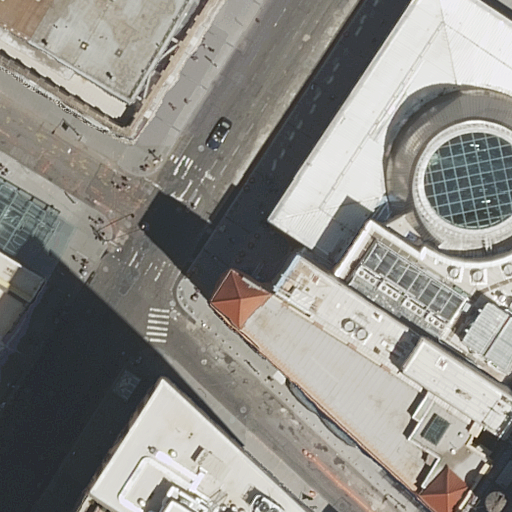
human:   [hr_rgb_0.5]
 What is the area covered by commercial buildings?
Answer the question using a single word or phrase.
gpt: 0m2

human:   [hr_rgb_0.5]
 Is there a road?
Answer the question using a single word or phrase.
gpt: yes

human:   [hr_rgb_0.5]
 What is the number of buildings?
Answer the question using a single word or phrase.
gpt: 9

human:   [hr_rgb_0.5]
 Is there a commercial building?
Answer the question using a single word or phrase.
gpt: no

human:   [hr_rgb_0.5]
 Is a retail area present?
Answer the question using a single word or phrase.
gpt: yes

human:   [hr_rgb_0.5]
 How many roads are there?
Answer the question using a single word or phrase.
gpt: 8

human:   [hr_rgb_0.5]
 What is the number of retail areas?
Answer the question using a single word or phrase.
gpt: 1

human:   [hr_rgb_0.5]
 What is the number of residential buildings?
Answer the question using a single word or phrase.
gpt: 9

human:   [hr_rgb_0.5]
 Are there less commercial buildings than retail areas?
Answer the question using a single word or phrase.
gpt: yes

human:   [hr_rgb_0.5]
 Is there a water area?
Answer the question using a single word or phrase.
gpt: no

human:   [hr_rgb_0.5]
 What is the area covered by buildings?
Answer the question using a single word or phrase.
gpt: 7530m2

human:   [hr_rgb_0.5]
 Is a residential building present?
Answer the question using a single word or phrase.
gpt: yes

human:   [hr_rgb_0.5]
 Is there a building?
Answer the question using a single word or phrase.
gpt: yes

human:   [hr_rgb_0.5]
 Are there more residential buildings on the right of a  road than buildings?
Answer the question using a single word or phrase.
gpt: no

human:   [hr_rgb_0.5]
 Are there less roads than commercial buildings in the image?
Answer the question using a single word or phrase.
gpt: no

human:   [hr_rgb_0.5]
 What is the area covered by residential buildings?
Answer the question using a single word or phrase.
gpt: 7530m2

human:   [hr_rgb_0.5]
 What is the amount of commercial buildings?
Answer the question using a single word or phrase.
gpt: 0

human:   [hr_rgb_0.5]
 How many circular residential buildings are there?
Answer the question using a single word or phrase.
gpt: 0

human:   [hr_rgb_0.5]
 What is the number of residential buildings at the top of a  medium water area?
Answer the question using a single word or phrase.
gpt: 0

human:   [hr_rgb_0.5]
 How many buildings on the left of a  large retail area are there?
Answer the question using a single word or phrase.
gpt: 0

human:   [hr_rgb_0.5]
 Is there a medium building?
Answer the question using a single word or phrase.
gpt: yes

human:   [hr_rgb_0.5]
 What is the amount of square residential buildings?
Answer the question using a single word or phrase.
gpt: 0

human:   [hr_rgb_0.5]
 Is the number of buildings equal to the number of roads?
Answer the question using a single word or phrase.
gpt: no

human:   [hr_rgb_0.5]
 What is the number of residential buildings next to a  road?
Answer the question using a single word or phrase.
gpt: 9

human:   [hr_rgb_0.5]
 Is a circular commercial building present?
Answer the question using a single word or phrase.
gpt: no

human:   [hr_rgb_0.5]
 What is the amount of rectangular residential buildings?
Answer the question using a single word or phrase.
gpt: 5

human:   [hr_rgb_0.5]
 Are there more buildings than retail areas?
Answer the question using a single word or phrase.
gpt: yes

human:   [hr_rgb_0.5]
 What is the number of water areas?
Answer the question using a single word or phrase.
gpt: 0

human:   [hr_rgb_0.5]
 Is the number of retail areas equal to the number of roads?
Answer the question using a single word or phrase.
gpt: no

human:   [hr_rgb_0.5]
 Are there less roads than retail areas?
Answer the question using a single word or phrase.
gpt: no

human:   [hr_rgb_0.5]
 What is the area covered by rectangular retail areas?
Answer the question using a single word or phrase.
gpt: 0m2

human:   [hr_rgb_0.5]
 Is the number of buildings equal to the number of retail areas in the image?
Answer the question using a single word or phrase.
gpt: no

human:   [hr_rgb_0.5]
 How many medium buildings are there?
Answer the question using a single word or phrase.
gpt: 3

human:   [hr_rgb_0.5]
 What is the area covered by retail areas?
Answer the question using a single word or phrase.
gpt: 0m2

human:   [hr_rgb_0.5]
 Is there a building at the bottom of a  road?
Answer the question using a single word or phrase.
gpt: yes

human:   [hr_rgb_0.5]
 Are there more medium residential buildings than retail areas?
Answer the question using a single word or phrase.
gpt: yes

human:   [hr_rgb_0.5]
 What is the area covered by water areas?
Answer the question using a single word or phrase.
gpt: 0m2

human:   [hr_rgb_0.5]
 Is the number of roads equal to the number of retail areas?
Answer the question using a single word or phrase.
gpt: no

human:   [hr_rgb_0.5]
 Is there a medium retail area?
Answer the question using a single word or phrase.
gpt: no

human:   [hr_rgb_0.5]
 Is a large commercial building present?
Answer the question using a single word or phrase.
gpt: no

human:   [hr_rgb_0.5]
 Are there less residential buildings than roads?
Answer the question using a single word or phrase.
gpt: no

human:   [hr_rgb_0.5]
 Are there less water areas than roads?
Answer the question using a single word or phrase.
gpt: yes

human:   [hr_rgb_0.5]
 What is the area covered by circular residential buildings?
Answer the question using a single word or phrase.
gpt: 0m2

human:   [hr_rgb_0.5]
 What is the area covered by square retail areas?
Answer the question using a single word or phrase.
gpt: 0m2

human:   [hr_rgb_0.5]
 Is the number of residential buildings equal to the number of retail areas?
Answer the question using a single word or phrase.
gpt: no

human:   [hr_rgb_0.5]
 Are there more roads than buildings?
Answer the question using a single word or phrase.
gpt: no

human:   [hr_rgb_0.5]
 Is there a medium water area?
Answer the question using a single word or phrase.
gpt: no

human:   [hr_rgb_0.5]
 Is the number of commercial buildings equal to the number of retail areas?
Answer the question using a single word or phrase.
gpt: no

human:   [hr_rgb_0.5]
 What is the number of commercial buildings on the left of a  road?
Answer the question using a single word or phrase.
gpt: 0

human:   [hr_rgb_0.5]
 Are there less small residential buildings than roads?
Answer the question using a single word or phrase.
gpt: yes

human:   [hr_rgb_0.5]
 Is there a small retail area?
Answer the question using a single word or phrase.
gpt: yes

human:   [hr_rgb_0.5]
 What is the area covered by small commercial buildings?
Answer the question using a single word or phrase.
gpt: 0m2

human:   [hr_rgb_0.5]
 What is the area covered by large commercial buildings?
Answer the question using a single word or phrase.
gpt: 0m2

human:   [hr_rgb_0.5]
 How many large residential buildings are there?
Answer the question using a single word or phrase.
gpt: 5

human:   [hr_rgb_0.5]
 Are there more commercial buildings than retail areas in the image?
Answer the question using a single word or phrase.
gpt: no

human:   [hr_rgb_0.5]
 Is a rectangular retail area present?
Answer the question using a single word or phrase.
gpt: yes

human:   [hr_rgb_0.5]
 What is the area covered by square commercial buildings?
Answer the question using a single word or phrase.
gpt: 0m2

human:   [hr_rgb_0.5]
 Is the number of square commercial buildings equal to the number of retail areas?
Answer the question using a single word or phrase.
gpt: no

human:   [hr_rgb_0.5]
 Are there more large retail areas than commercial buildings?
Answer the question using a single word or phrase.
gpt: no

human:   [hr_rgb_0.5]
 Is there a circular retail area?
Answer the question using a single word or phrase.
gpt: no

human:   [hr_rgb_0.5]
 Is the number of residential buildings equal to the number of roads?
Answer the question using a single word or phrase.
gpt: no

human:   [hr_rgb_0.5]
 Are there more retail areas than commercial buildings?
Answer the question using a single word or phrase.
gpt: yes

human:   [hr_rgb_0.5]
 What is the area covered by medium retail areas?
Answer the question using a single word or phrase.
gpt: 0m2

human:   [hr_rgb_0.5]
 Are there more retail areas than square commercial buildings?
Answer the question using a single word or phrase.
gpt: yes